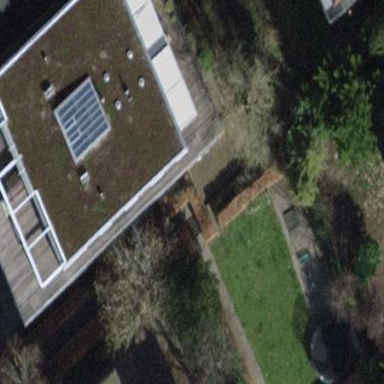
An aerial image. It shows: Building with flat roof oriented across its structure.